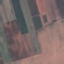
Land use / land cover: AnnualCrop